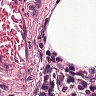
Metastatic tissue present: no